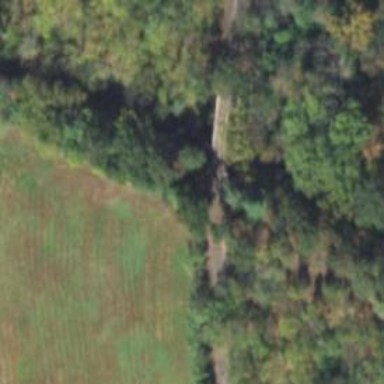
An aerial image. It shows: Preserved railway bridge.